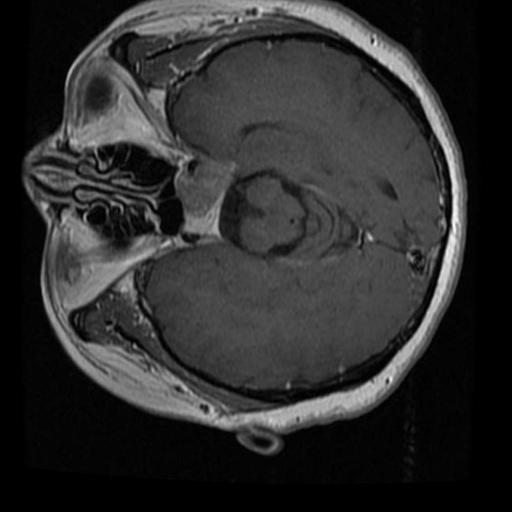
Label: brain_tumor